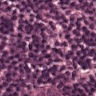
Metastatic tissue present: no